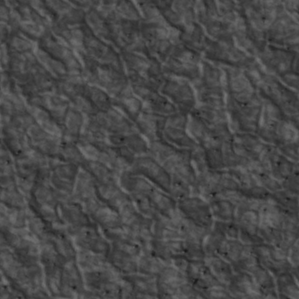
Label: non_frost